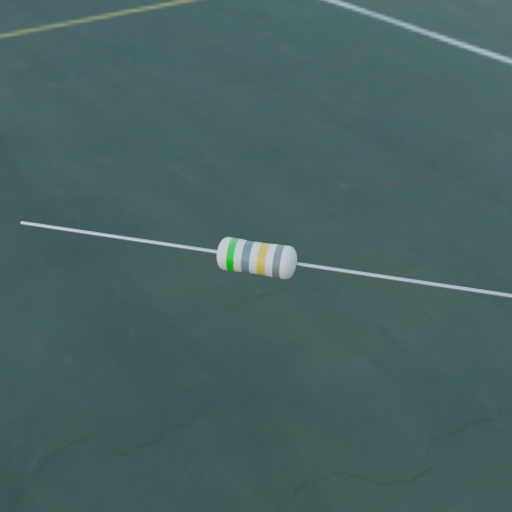
Resistor colour bands (in order): green, gray, gold, gray